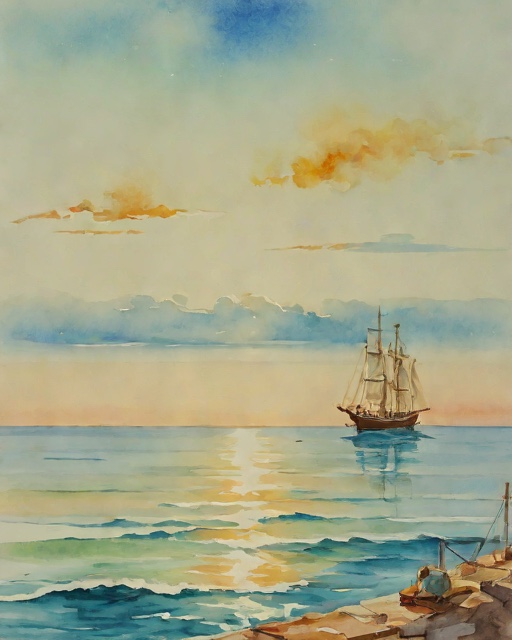
Category: Graduation